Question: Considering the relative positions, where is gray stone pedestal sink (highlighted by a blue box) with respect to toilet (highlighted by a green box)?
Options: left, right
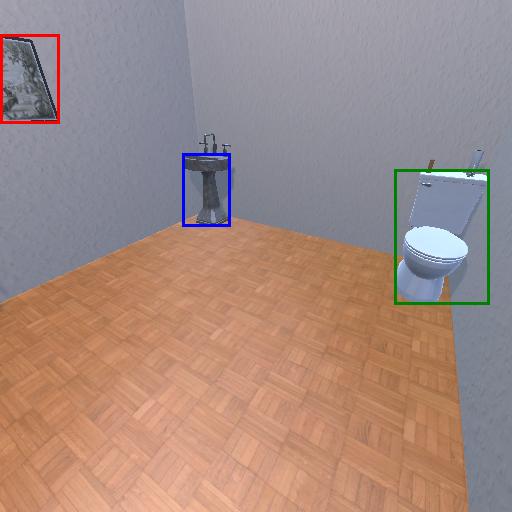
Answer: left